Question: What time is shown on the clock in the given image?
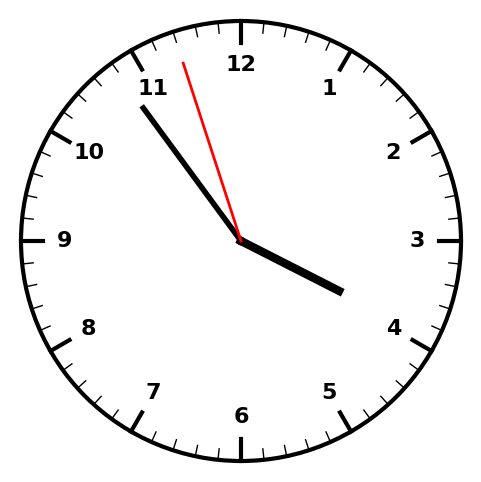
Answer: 03:53:57